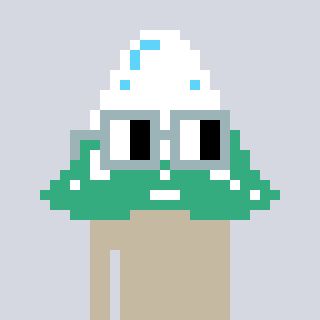
a pixel art character with square dark gray glasses, a snowy mountain-shaped head and a bluegrey-colored body on a cool background